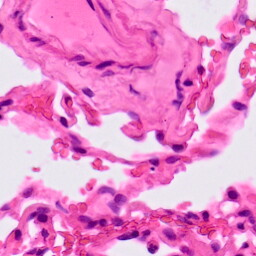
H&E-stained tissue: Lung